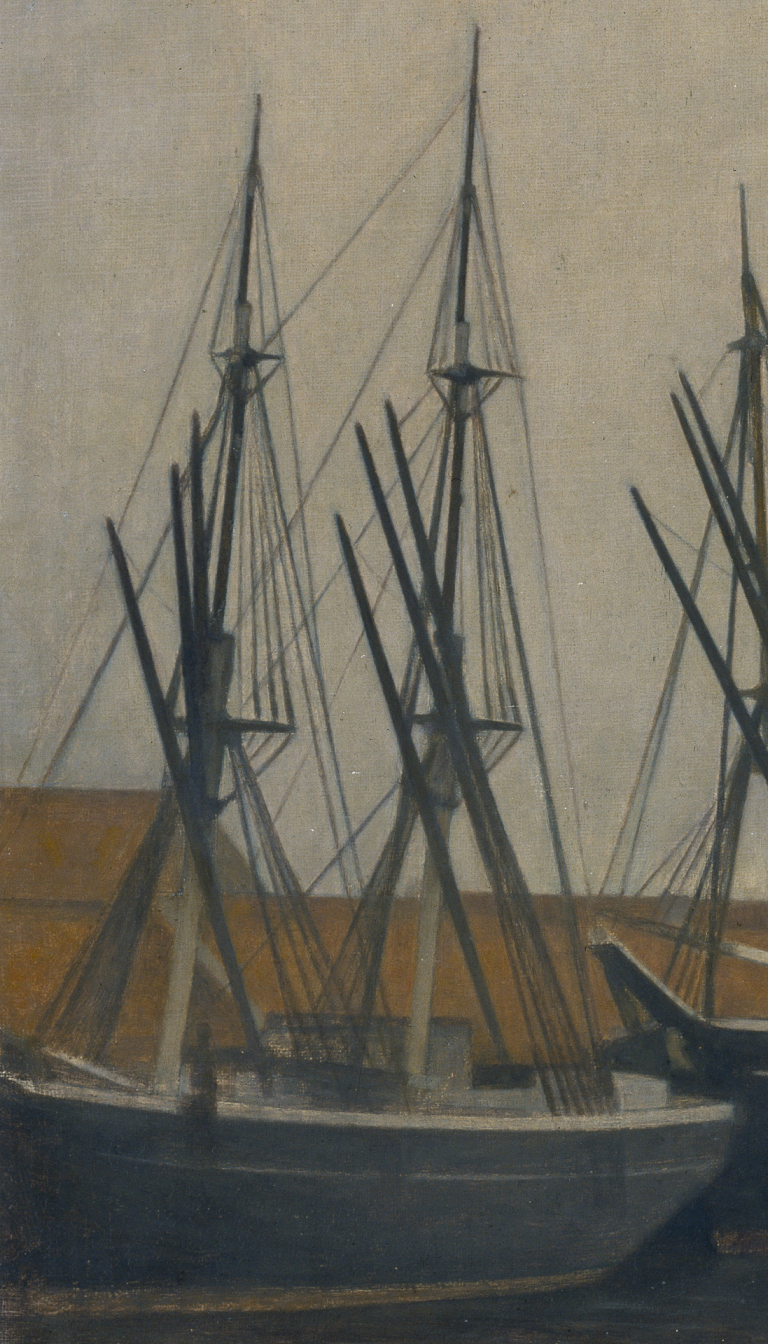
landscape painting, wide, overcast daylight, dark sailing ship masts and crossing rigging filling frame dark hulls below ochre warehouse strip behind pale grey sky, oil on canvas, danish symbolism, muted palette